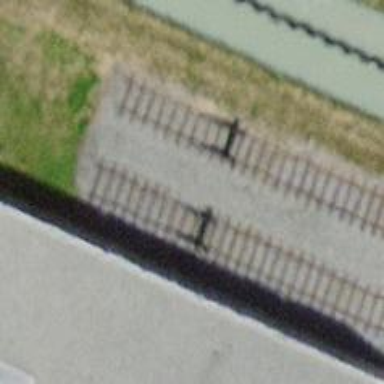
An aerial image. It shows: Railway buffer stop.